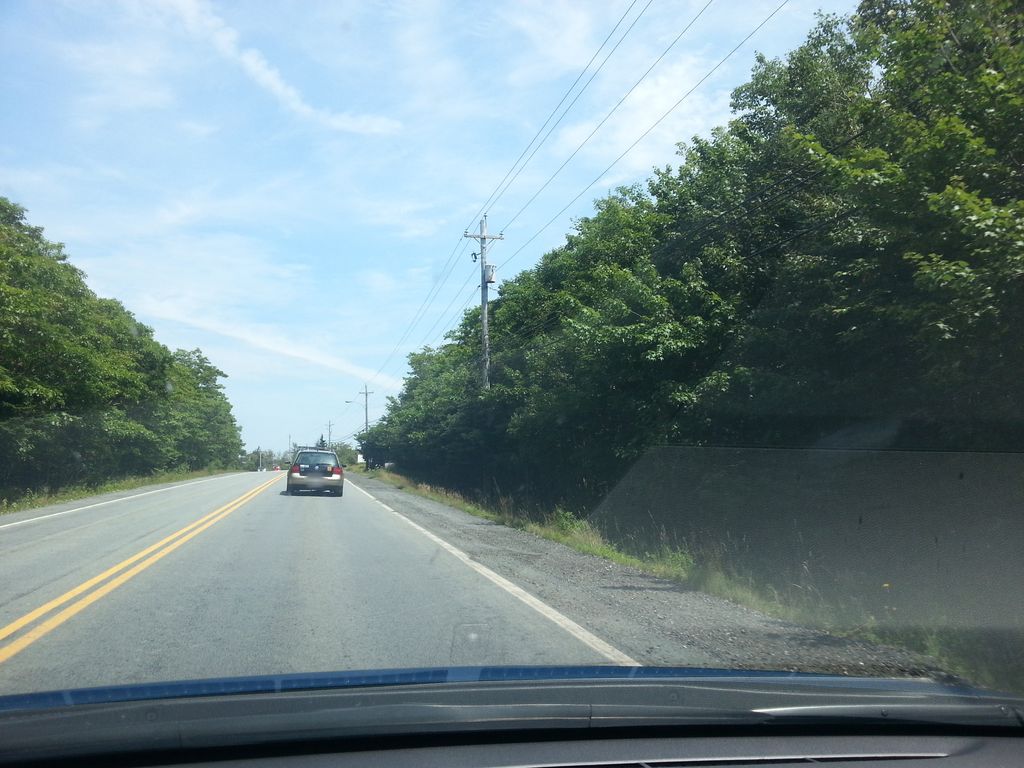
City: halifax